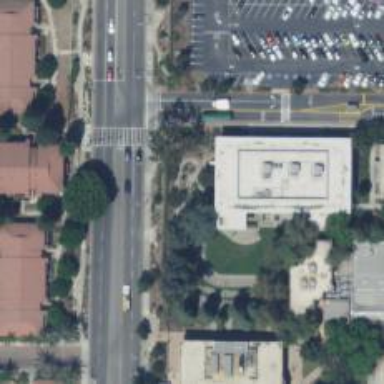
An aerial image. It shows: University building.